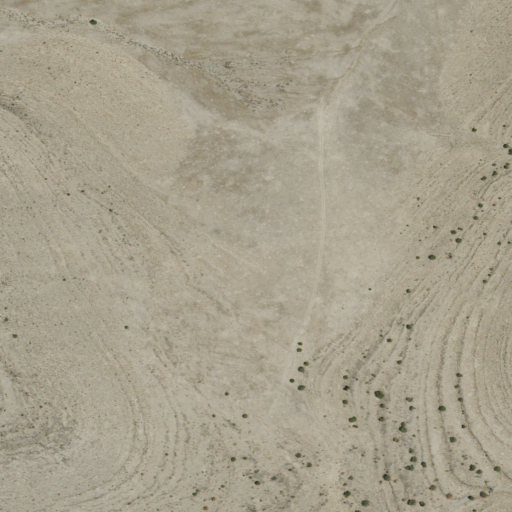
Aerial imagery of gap in Utah named Sneakover Pass containing shrub and grassland